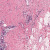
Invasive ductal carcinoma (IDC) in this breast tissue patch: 0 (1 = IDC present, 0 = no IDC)